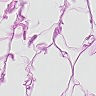
Metastatic tissue present: no